Question: I am trying to make an image slide show application using Tkinter and Pillow. I would like the image to go full screen, so currently my code looks like this (I think these are all the important bits, ask me if you need to see more):
'''
canvas = Canvas(root, width=screenwidth, height=screenheight, bg='black')#screenwidth and height previously assigned (checked to be correct) variables containing screen dimensions.
image = image.resize((resizew, resizeh) Image.ANTIALIAS)
imagesprite = canvas.create_image(midx, midy, image=photo) #had changed our resized image to a tkinter photo image previously, midx and midy are just half the screen dimensions.
'''
No matter what settings I change there is always some form of grey bar around the edge of the window. I have tried changing the window size, changing the canvas size, setting the window geometry manually using root.geometry to no avail. However, some of the combinations of settings lead to there being fewer bars; I have seen between 1 and 3. Pictures of the output in its current state are attached. There are no errors in the shell, not (currently) is there a border on the left of the image
<URL>
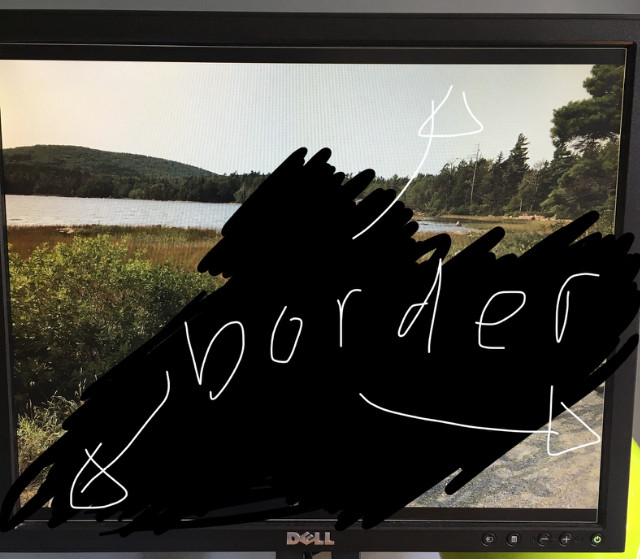
Answer: You need to set 'highlightthickness=0' when creating the canvas:
'''
canvas = Canvas(root, width=screenwidth, height=screenheight, bg='black', highlightthickness=0)
'''